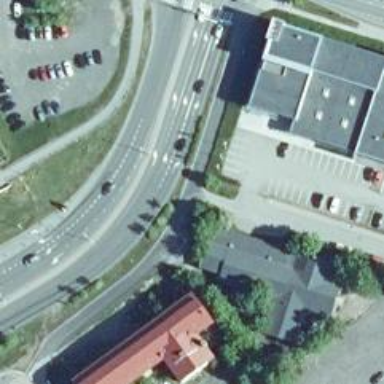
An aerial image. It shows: Cycleway.